Question: I have requirment in which i am showing Master- Detail information into DataGridView.
I have add the foriegn key relationship to the Dataset. But Detail Grid is not flitering it self based on the selection of master. I dont know what I am missing here!
Just to verify if the relationship exist , I have checked them using DataGrid. I shows up there.

'''
namespace WindowsFormsApplication1
{
public partial class Form1 : Form
{
public Form1()
{
InitializeComponent();
}
DataSet CreateTableAndFill()
{
DataSet ds = new DataSet();
DataTable Header = ds.Tables.Add("Header");
DataTable Line = ds.Tables.Add("Line");
DataColumn dataColumn = Header.Columns.Add("ID", typeof(int));
dataColumn.AutoIncrement = true;
dataColumn.AutoIncrementSeed = 1;
Header.Columns.Add("Name", typeof(string));
Line.Columns.Add("ID", typeof(int));
Line.Columns.Add("Phone", typeof(string));
DataRelation dataRelation = new DataRelation("ID_FK", Header.Columns["ID"], Line.Columns["ID"]);
ds.Relations.Add(dataRelation);
Header.Rows.Add(null, "Huzaiafa");
Header.Rows.Add(null, "Arthur");
Line.Rows.Add(1, "<PHONE>");
Line.Rows.Add(1, "<PHONE>");
Line.Rows.Add(2, "<PHONE>");
Line.Rows.Add(2, "12563");
return ds;
}
private void button1_Click(object sender, EventArgs e)
{
DataSet ds = CreateTableAndFill();
dataGridView1.DataSource = ds;
dataGridView2.DataSource = ds;
dataGridView1.DataMember = "Header";
dataGridView2.DataMember = "Line";
}
}
}
'''
Even after applying the walk through from msdn it does not work ! Same result.
'''
private void button1_Click(object sender, EventArgs e)
{
DataSet ds = CreateTableAndFill();
BindingSource masterBindingSource = new BindingSource();
BindingSource detailsBindingSource = new BindingSource();
masterBindingSource.DataSource = ds;
detailsBindingSource.DataSource = masterBindingSource.DataSource;
masterBindingSource.DataMember = "Header";
detailsBindingSource.DataMember = "Line";
dataGridView1.DataSource = masterBindingSource;
dataGridView2.DataSource = detailsBindingSource;
}
'''
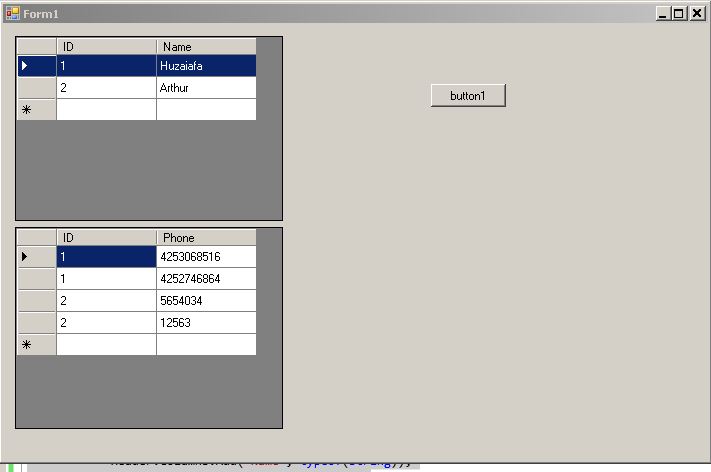
Answer: Make the following changes:
'''
Header.Rows.Add(1, "Huzaiafa");
Header.Rows.Add(2, "Arthur");
detailsBindingSource.DataSource = masterBindingSource;
detailsBindingSource.DataMember = "ID_FK";
'''